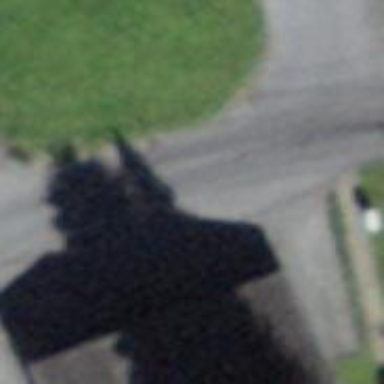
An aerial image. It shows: Garage building.